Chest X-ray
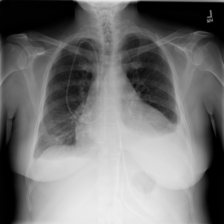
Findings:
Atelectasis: positive
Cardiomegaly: negative
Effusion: positive
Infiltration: positive
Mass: negative
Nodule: negative
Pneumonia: negative
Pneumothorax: negative
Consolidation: negative
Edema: negative
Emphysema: negative
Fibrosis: negative
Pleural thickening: negative
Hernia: negative